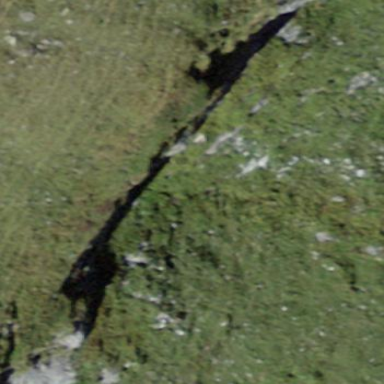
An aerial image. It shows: Landscape of bare rock.